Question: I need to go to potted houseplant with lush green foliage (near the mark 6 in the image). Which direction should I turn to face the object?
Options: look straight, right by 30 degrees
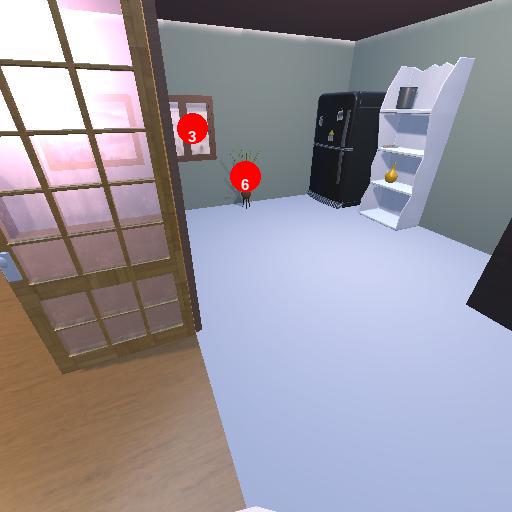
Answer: look straight